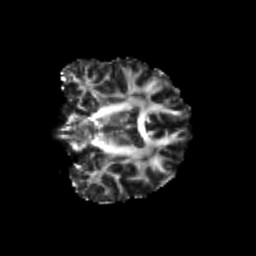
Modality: FA
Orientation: coronal
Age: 21
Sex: male
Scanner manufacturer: siemens
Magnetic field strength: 3 T
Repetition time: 3.5 s
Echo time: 0.104 s